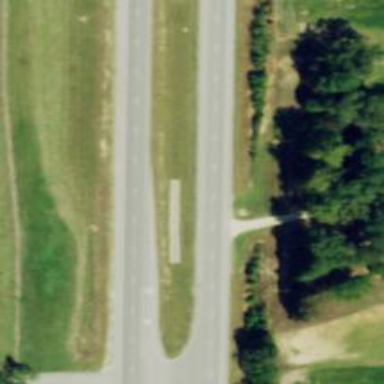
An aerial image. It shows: Trunk route with asphalt surface.